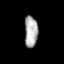
Tissue: skin
Cell type: Epithelial cells
Senescence score: 0.218
Nuclear area (px): 406
Mean DAPI intensity: 173.601